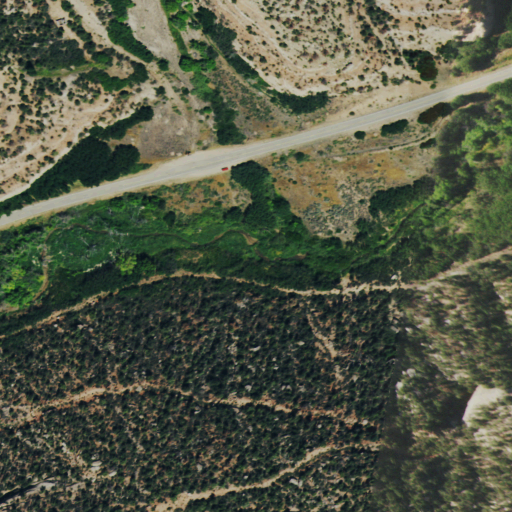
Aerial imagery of valley in Utah named Lion Canyon containing evergreen forest, woody wetlands, shrub, open development, herbaceous wetlands, and low intensity development